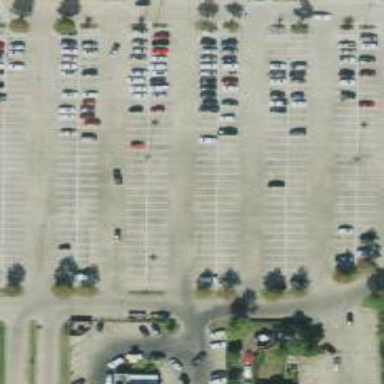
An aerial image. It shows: Parking space.